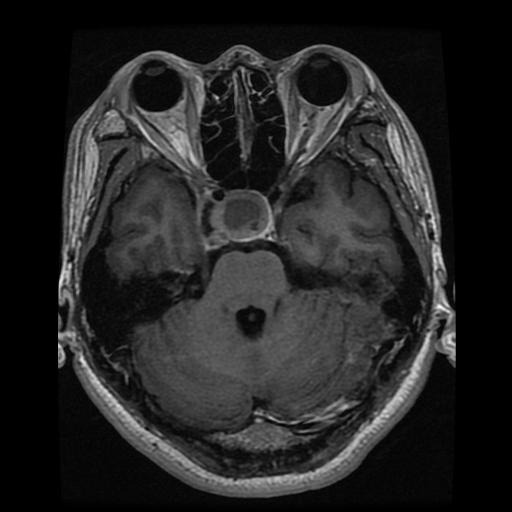
Label: pituitary